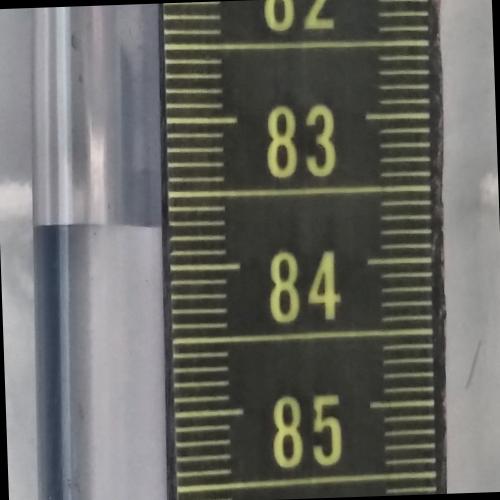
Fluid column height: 83.7 cm